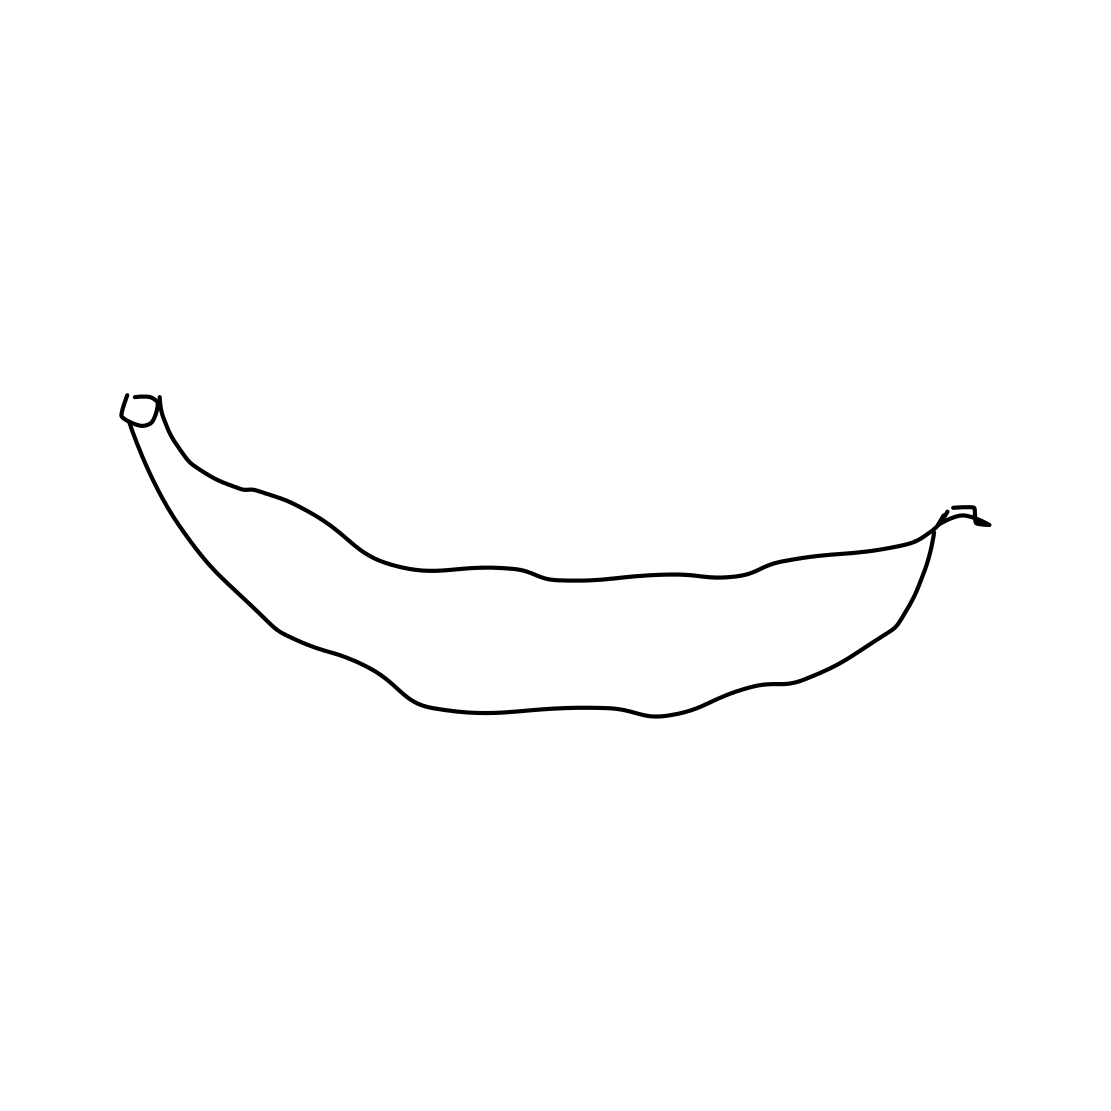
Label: banana